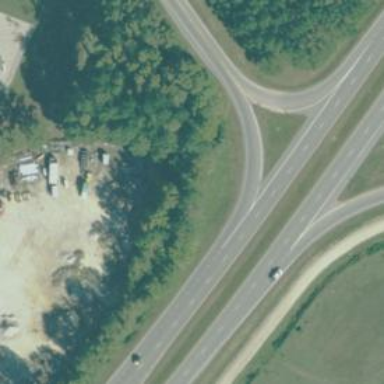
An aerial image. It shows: Trunk link highway.